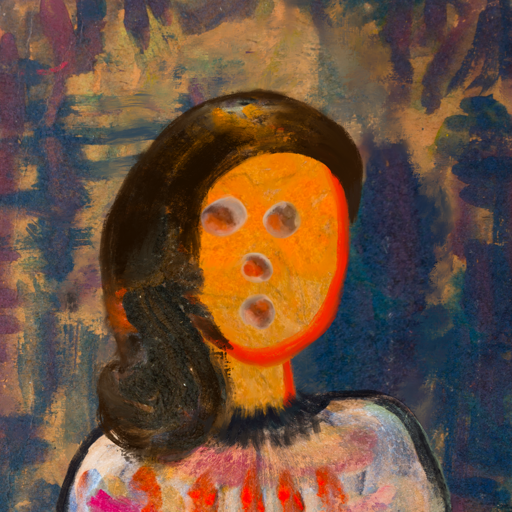
Background: InTheSun, Head And Neck Front: Sisters, Face Front: Rupkatha, Bust: Childish, Hair Front: Gypsy_Queen, Head Accessory: Blank, Second Necklace: Blank, Necklace: In_The_Sun, Baby: Blank